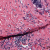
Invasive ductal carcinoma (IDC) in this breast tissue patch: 0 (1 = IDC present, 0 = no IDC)